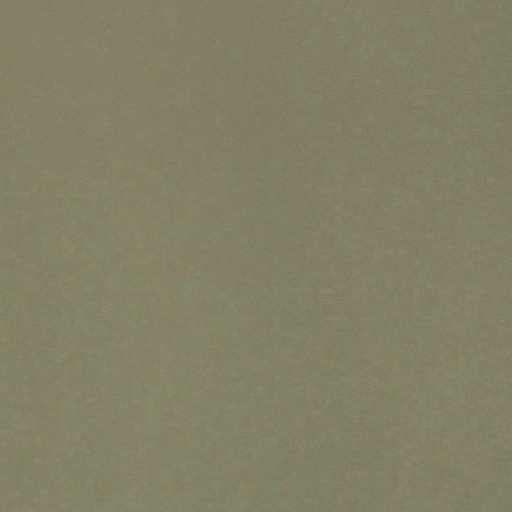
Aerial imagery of island in Alabama named Ogletree Island containing only open water